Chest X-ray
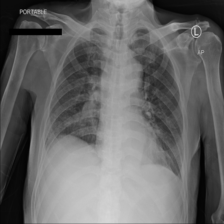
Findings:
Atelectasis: negative
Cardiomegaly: negative
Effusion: negative
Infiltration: negative
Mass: positive
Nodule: negative
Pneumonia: negative
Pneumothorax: negative
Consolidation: negative
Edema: negative
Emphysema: negative
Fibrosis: negative
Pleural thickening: negative
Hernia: negative